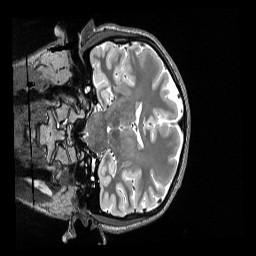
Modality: T2w
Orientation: coronal
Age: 22
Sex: female
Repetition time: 3.2 s
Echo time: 0.563 s